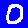
Digit: 0